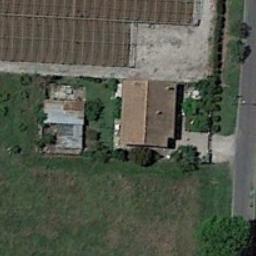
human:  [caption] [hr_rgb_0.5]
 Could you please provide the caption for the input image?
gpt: In sparse residential areas there are several houses of different sizes and several green trees surrounded by grass .

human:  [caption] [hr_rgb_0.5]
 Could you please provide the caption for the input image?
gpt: The sparse residential is on the grass next to the farmland and some trees .

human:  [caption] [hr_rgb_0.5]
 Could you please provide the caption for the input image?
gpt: There are many trees beside the sparse residential .

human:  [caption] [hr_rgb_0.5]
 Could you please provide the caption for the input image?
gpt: The road is lined with lush woods  There is a house in the middle of the woods .

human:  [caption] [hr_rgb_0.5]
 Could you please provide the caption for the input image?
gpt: A sparse residential area with a brown building beside a farmland .